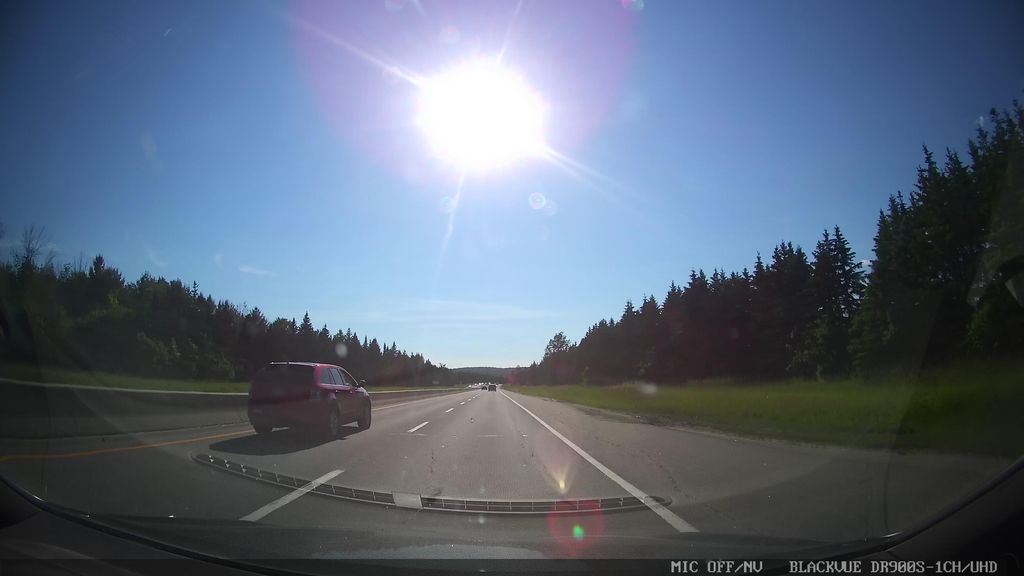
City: ottawa-gatineau